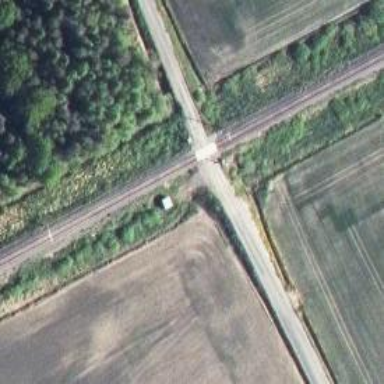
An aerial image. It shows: Railway with continuous electrified contact line.